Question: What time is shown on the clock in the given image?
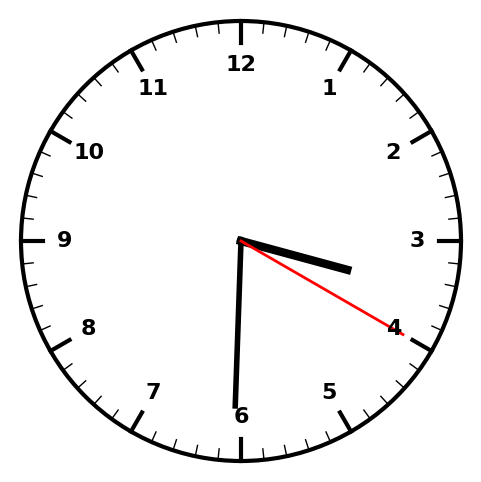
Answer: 03:30:20